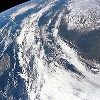
Label: cloud